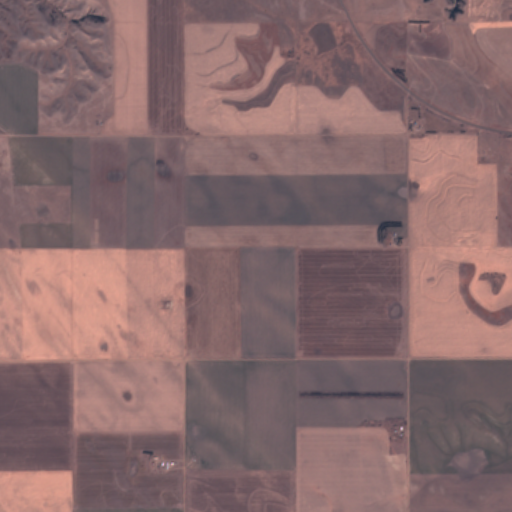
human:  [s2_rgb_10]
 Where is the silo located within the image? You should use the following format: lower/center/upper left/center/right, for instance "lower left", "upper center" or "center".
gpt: The silo is located in the upper right of the image.
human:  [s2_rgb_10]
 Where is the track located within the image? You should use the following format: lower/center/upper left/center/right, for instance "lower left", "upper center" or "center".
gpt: There is no track in the image.